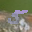
Label: 5